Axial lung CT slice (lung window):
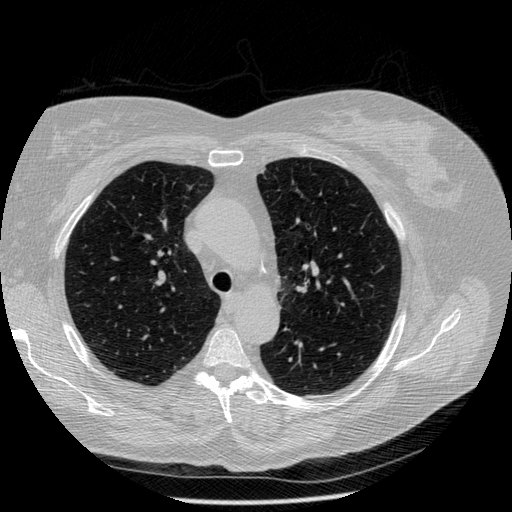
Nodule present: no